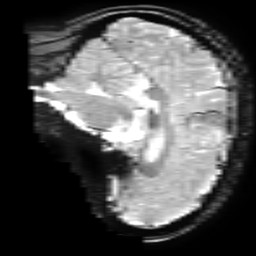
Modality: T2starw
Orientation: sagittal
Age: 32
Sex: female
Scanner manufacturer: ge
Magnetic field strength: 3 T
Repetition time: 0.65 s
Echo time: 0.02 s